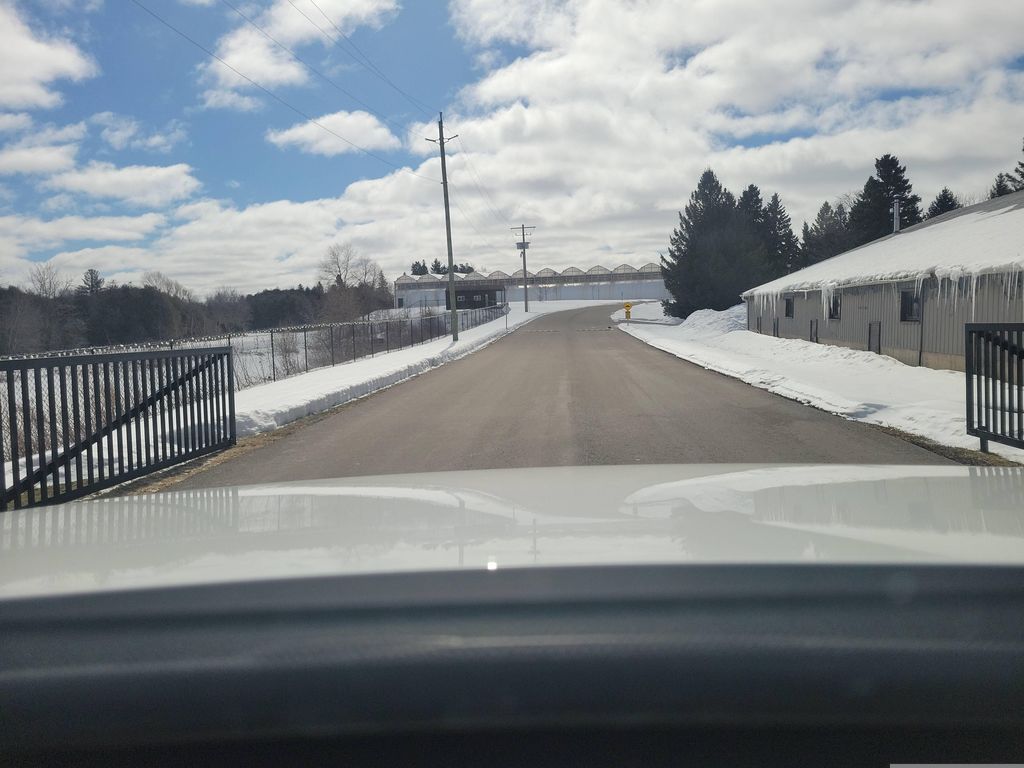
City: kitchener-waterloo